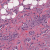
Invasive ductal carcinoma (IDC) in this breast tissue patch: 1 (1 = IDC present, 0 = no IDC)